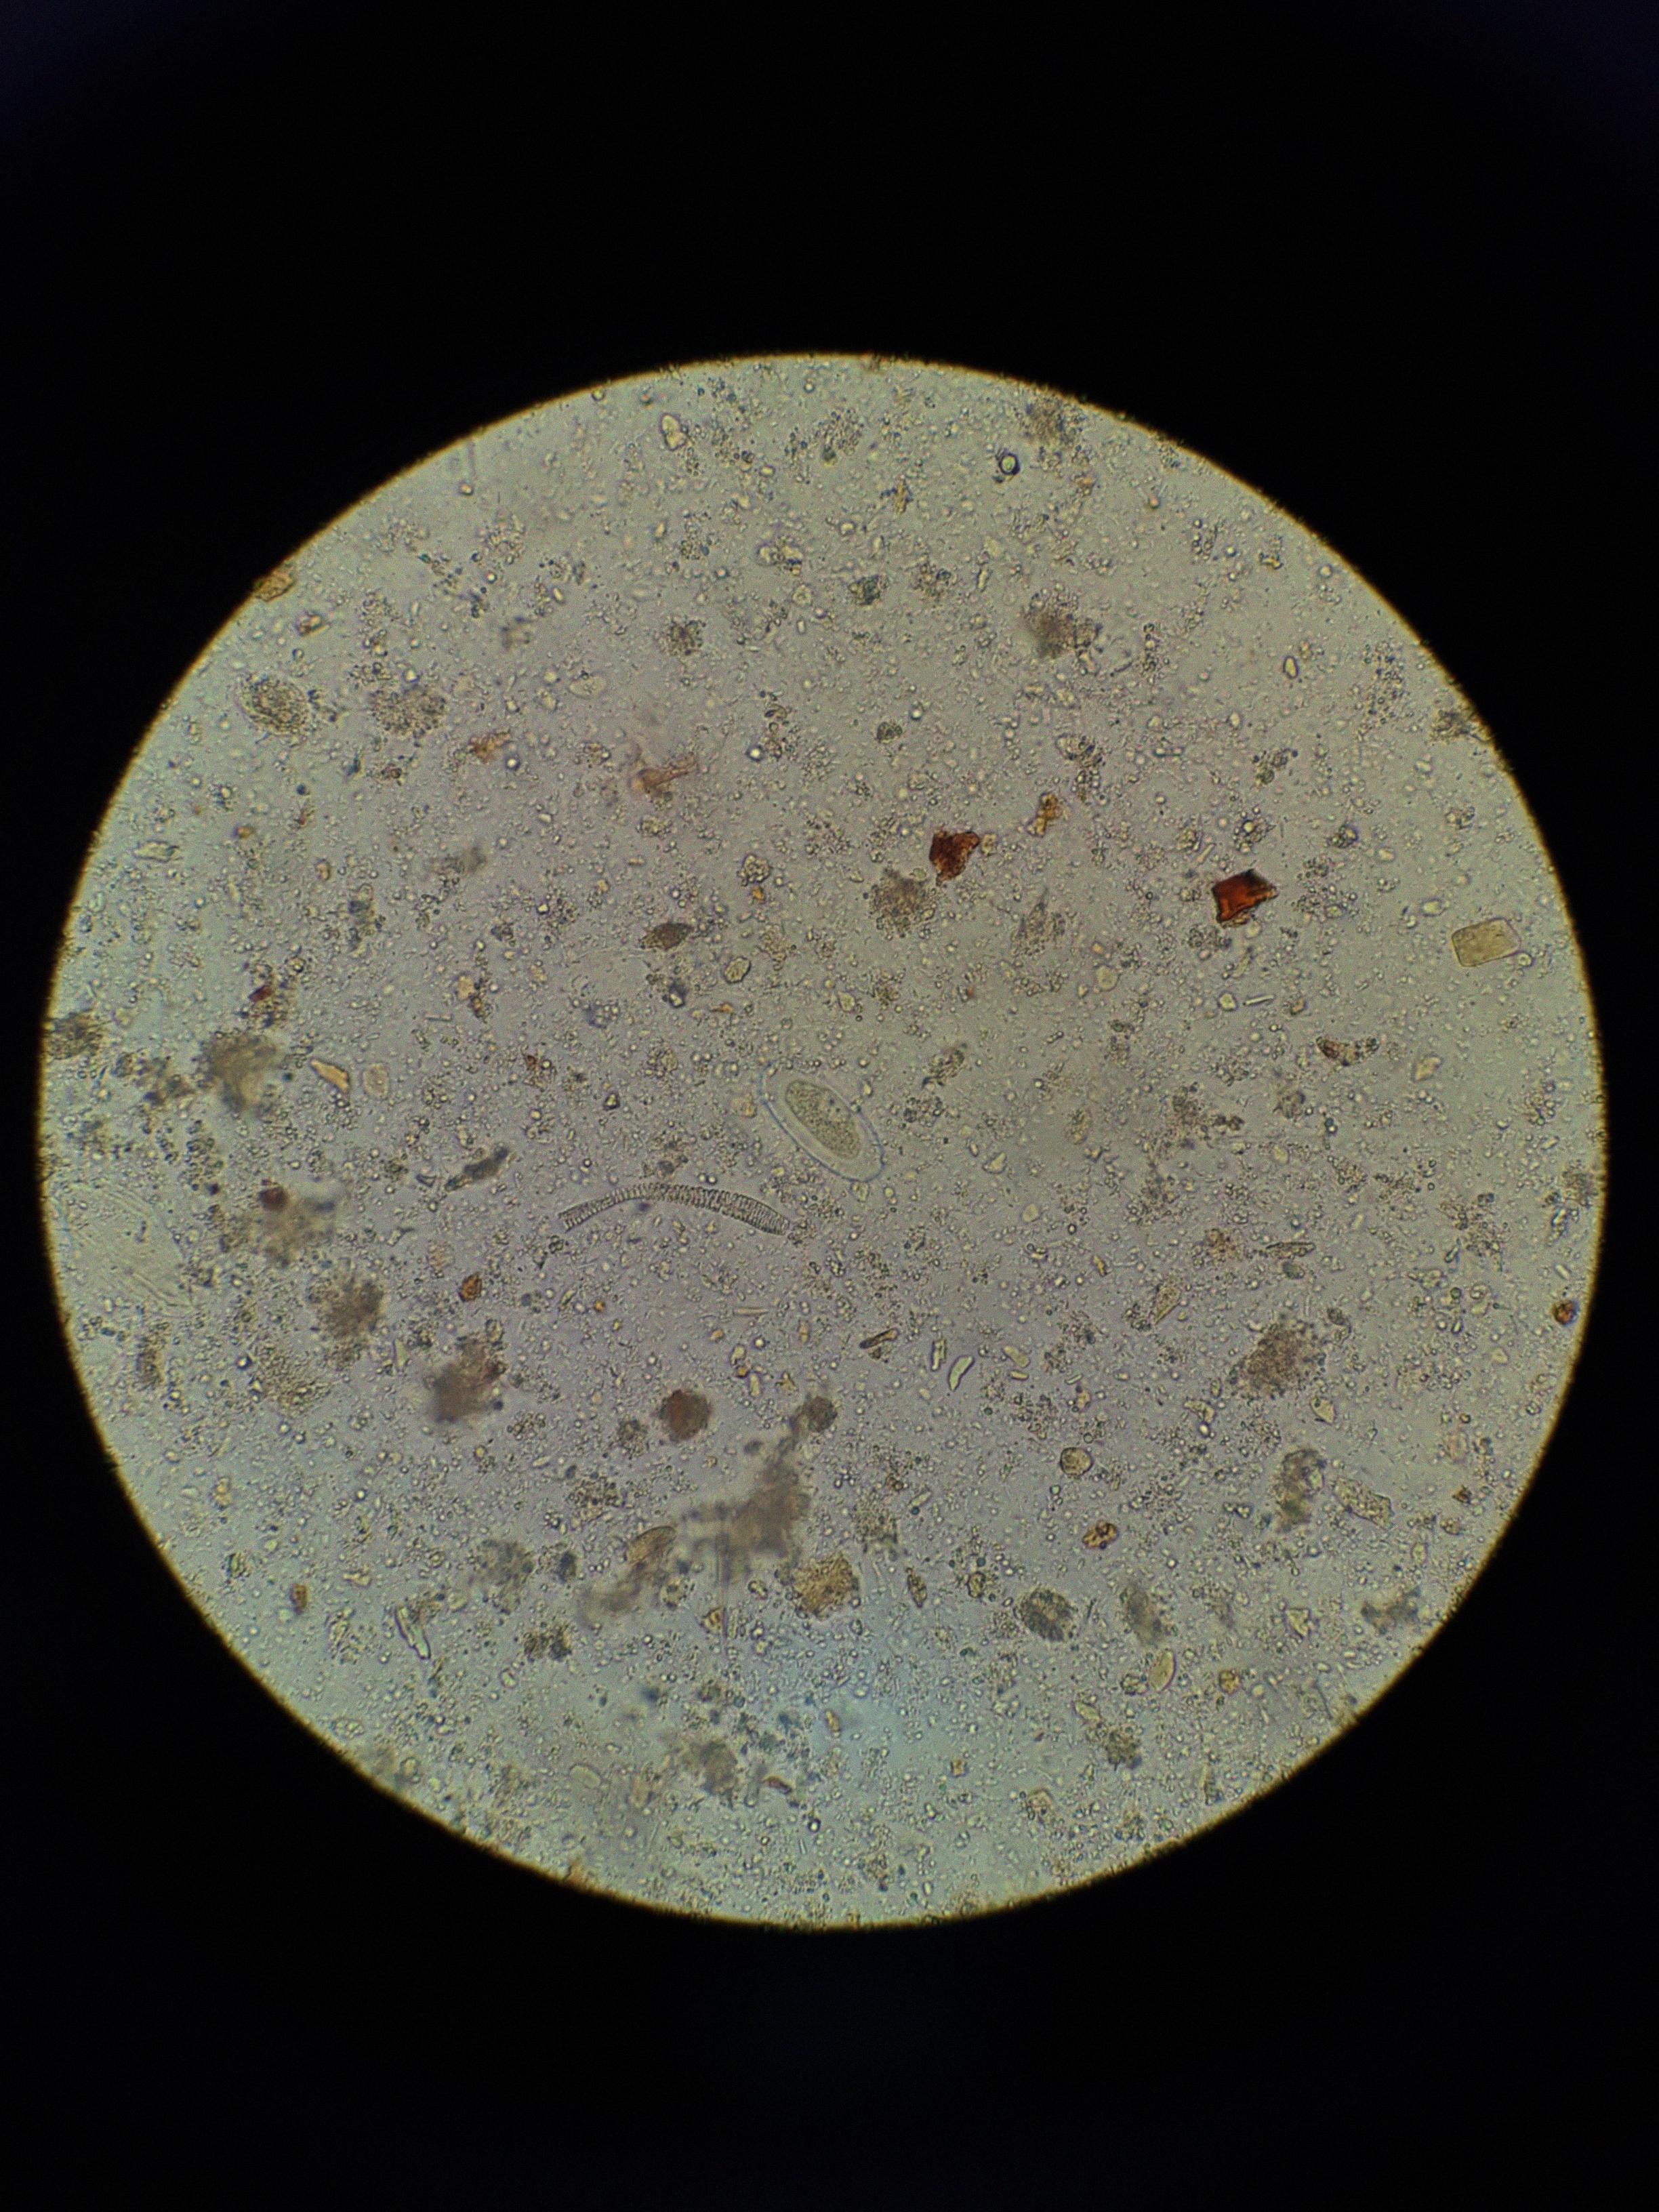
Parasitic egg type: Enterobius vermicularis